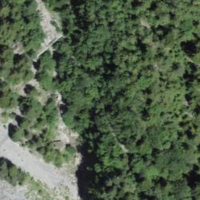
EUNIS habitat code: 44
Species observed at this site:
Amelanchier ovalis